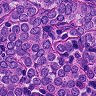
Metastatic tissue present: yes